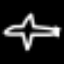
Label: airplane